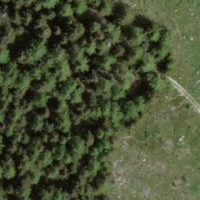
EUNIS habitat code: 43
Species observed at this site:
Corvus corax
Nucifraga caryocatactes